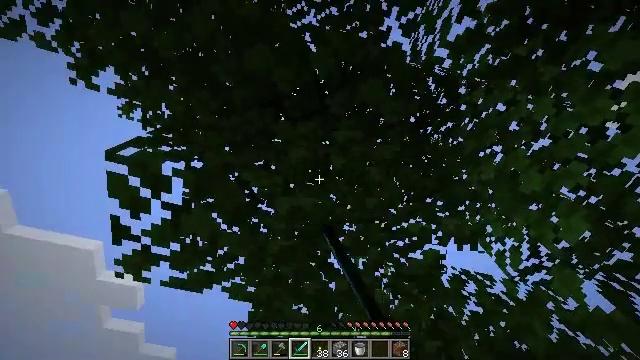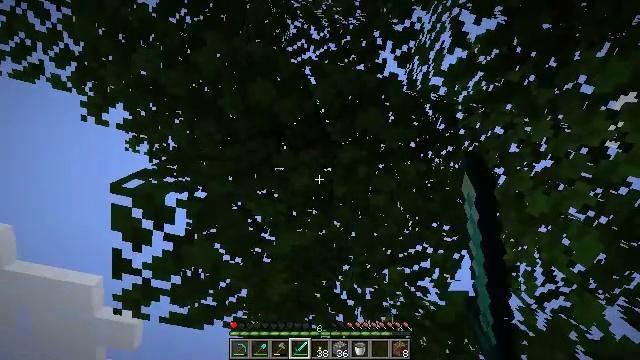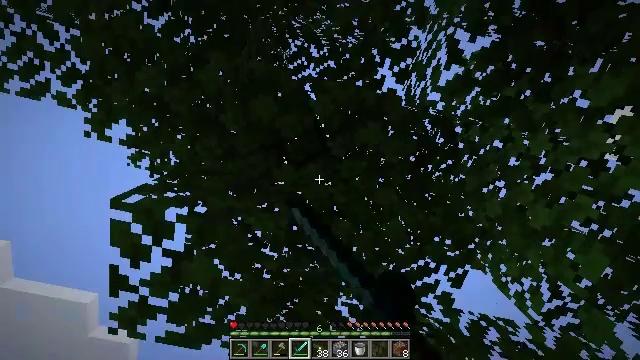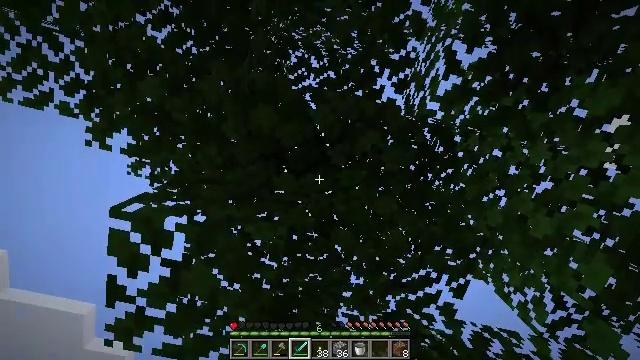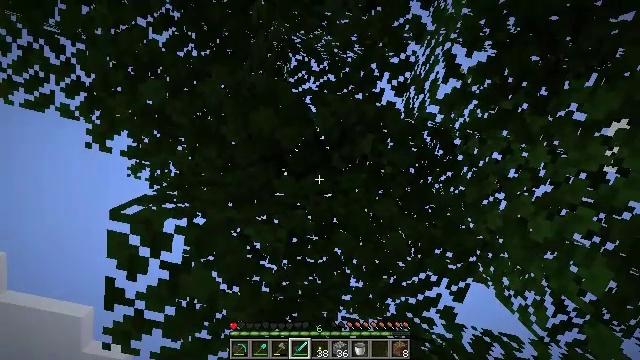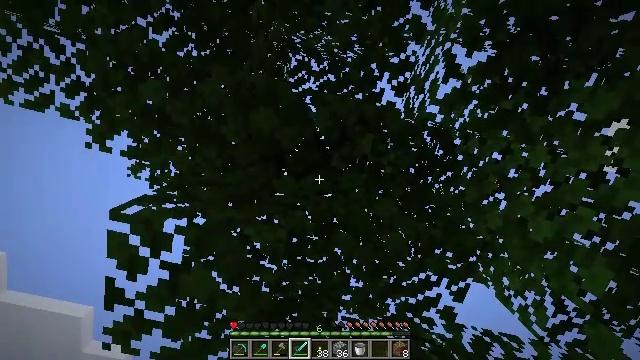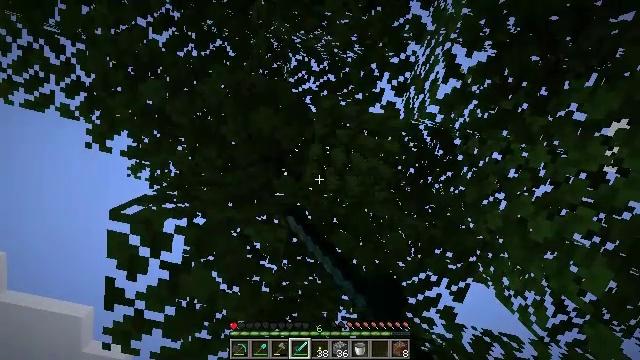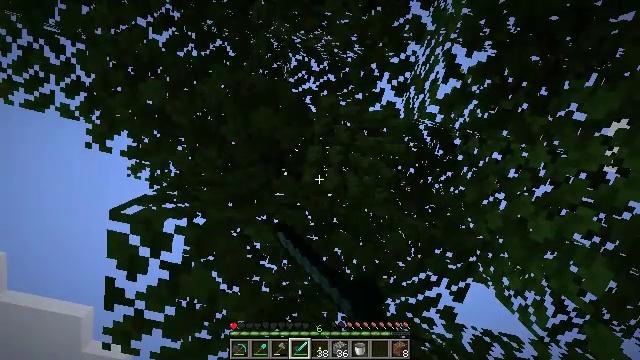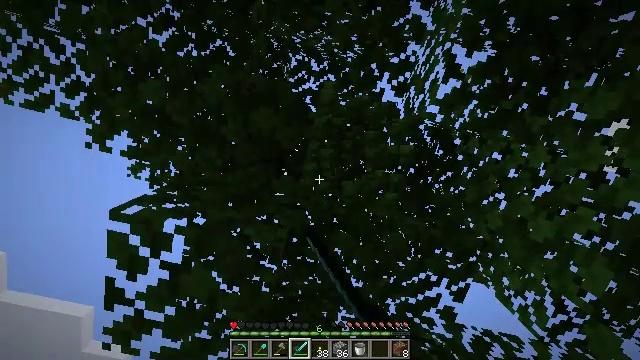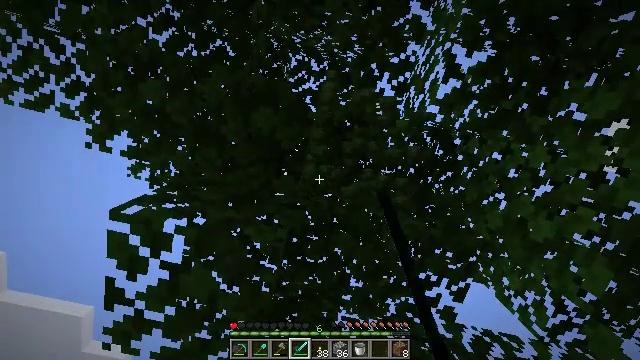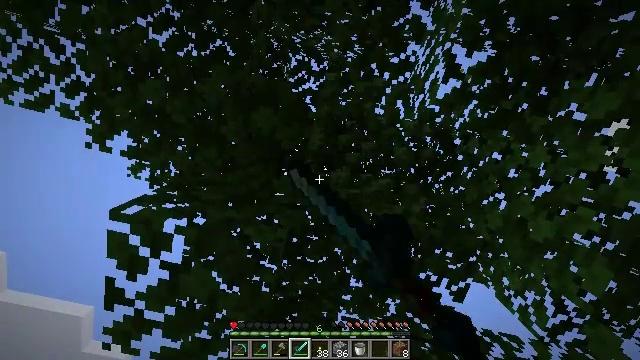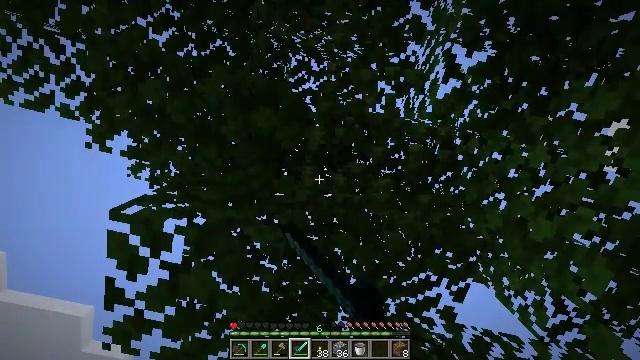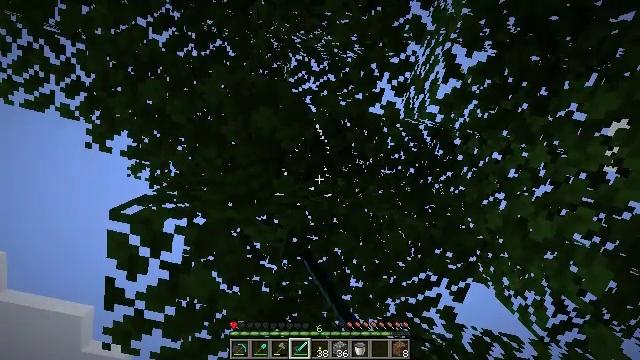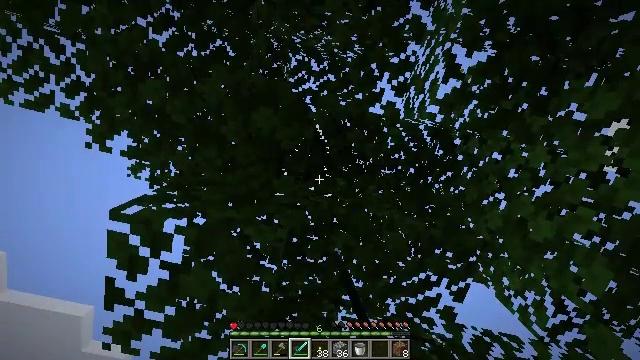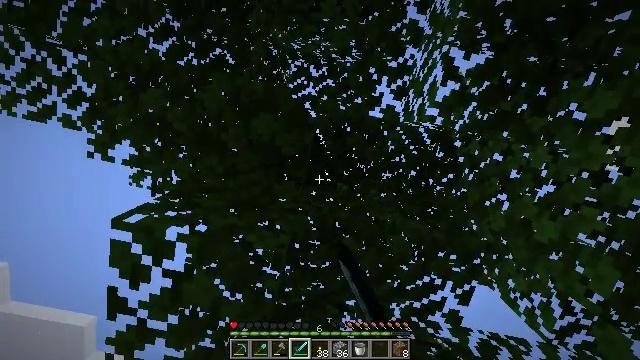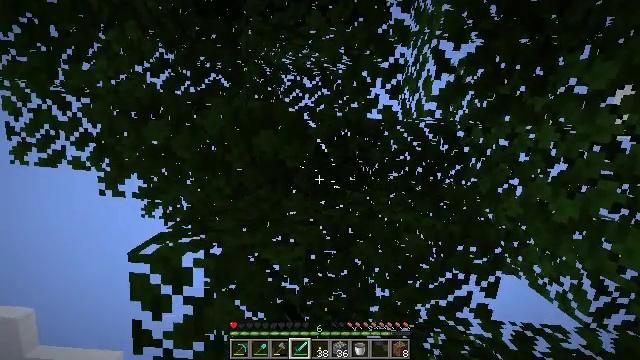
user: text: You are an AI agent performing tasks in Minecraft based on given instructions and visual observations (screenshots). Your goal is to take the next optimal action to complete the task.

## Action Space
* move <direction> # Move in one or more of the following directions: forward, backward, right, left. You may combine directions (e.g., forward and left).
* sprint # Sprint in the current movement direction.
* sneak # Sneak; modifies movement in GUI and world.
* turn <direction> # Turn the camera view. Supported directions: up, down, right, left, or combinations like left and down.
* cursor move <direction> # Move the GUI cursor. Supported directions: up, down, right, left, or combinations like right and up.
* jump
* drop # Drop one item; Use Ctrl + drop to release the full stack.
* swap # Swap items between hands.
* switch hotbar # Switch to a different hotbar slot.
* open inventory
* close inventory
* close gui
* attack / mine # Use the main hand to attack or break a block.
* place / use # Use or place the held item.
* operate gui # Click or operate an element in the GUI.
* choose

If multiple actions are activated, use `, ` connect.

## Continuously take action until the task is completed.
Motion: motion action
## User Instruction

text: Break oak leaves from the trees.
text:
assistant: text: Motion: turn left and up, attack / mine
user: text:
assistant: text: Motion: turn up, attack / mine
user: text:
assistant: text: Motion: turn up, attack / mine
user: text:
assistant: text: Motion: attack / mine
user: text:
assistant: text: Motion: attack / mine
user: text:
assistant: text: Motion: attack / mine
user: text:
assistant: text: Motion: attack / mine
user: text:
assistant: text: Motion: attack / mine
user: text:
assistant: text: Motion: attack / mine
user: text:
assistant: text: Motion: attack / mine
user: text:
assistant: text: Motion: attack / mine
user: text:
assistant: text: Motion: attack / mine
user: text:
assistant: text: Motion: attack / mine
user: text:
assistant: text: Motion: turn left and up, attack / mine
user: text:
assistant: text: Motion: turn left and up, attack / mine
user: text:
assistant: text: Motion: turn left and up, attack / mine
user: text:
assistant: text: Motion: turn left and up, attack / mine
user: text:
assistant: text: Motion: turn left, attack / mine
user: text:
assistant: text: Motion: turn left and down, attack / mine
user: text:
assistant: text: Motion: turn left and down, attack / mine
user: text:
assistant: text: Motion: turn left and down, attack / mine
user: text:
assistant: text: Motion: turn left and down, attack / mine
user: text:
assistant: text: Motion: turn left and down, attack / mine
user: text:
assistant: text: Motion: turn left and down, attack / mine
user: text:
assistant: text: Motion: turn left and down, attack / mine
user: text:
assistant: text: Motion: turn left, attack / mine
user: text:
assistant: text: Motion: attack / mine
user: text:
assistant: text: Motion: attack / mine
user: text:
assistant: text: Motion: attack / mine
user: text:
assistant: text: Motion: attack / mine